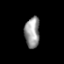
Tissue: prostate
Cell type: T cells
Senescence score: 0.285
Nuclear area (px): 450
Mean DAPI intensity: 150.787